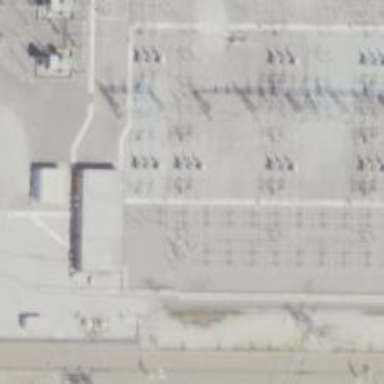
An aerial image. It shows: Switch for power supply.